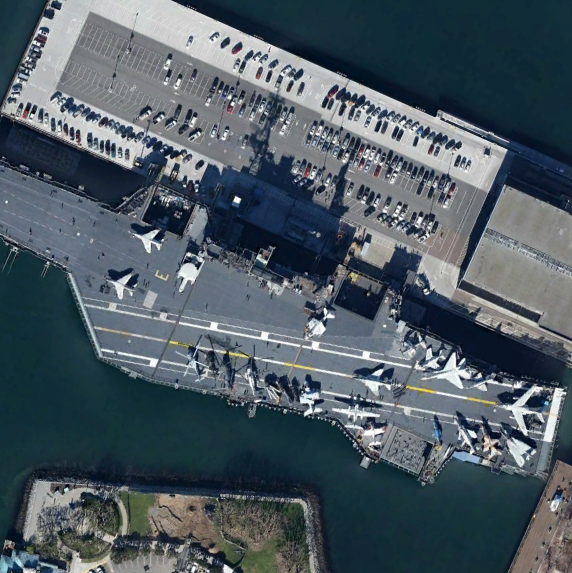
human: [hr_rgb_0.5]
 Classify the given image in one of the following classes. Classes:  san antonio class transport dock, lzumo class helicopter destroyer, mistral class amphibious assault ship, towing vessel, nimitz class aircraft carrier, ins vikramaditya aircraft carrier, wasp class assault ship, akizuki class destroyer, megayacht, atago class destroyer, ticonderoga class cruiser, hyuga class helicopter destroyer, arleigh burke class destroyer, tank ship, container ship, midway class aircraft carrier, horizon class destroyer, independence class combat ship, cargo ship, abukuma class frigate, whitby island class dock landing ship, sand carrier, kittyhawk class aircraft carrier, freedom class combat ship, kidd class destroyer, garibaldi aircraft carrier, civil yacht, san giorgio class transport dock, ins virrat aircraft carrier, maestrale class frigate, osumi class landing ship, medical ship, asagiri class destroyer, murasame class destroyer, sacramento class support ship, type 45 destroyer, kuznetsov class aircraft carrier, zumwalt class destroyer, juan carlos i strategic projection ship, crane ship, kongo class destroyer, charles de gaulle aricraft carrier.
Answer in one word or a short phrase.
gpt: Midway class aircraft carrier